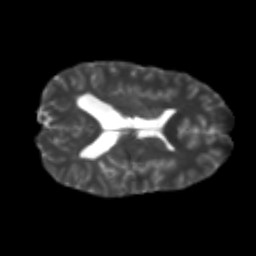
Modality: T2w
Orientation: axial
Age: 24
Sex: male
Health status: healthy
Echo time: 0.074 s